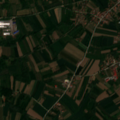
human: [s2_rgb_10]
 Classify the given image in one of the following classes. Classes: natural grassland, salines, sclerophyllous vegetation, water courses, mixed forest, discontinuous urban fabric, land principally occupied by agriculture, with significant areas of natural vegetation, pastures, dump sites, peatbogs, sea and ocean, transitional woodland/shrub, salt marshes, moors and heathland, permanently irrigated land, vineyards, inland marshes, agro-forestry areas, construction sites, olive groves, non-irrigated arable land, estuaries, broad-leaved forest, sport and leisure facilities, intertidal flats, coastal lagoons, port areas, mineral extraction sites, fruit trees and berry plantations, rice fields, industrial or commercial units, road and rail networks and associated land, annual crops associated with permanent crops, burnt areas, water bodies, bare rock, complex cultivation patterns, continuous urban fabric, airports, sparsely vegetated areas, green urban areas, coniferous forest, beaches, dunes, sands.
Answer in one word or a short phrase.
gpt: discontinuous urban fabric, non-irrigated arable land, complex cultivation patterns, land principally occupied by agriculture, with significant areas of natural vegetation